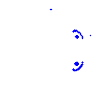
Particle: electron